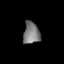
Tissue: lung
Cell type: Fibroblasts
Senescence score: 0.6126
Nuclear area (px): 352
Mean DAPI intensity: 122.489